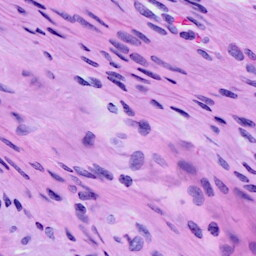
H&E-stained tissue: Cervix